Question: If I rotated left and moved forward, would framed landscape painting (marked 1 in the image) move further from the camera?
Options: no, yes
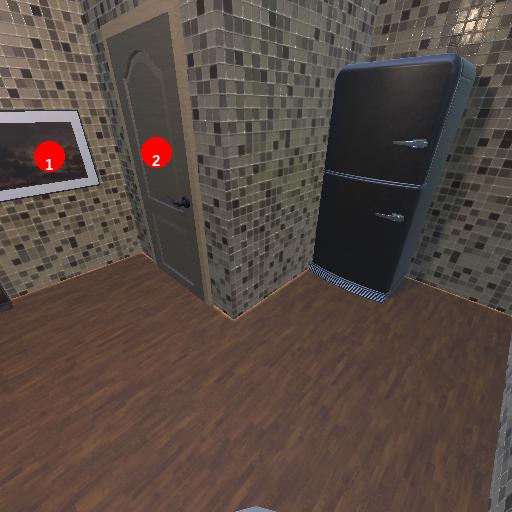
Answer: no